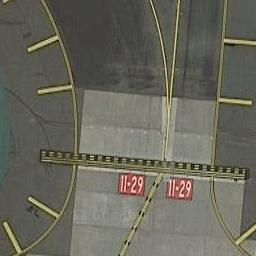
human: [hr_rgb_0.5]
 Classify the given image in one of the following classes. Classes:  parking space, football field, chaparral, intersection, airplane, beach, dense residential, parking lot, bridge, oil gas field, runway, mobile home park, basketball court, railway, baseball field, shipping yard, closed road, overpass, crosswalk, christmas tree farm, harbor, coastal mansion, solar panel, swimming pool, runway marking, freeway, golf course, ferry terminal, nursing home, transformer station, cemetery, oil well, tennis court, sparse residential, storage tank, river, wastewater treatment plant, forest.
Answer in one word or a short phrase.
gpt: runway marking